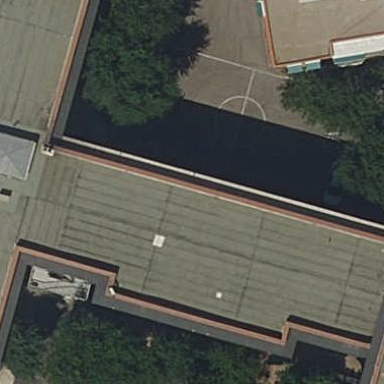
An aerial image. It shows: School building.